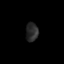
Tissue: prostate
Cell type: Fibroblasts
Senescence score: 0.7418
Nuclear area (px): 224
Mean DAPI intensity: 42.308